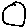
Label: circle